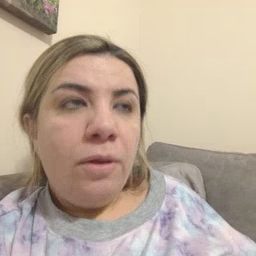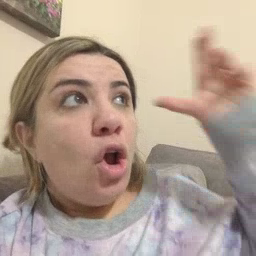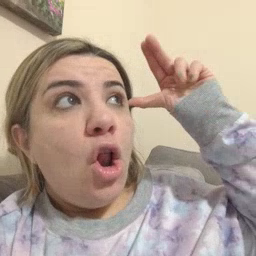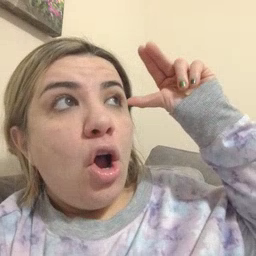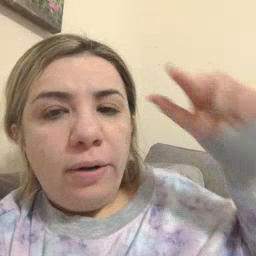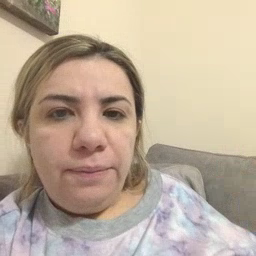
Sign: horse